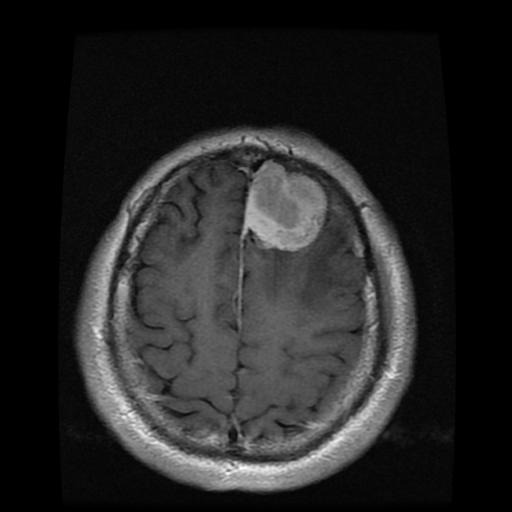
Label: meningioma